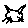
Label: cat